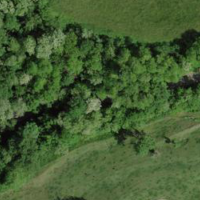
EUNIS habitat code: 56
Species observed at this site:
Impatiens parviflora